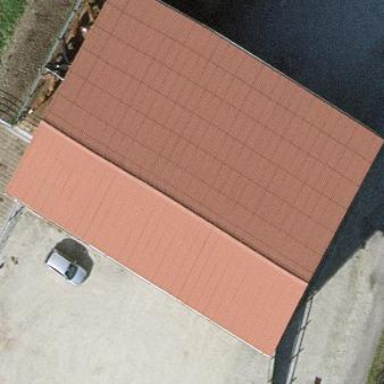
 painted in brown color. The roof is red in color."